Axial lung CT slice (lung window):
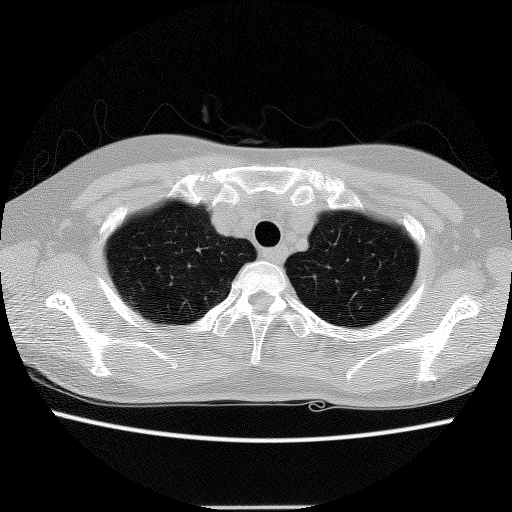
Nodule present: no